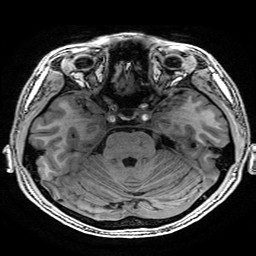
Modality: T1w
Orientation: coronal
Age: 20
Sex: male
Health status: healthy
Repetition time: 2.53 s
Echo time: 0.0034 s